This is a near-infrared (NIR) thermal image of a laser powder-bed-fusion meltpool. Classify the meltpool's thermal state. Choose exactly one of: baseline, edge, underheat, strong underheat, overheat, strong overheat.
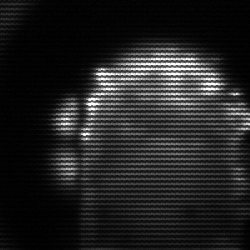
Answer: baseline